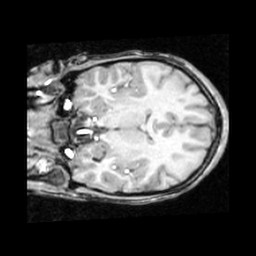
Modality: T1w
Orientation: coronal
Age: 13
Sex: female
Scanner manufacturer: ge
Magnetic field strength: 1.5 T
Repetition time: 0.03333 s
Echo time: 0.008 s